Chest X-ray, PA view. Patient: 60 years old, sex M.
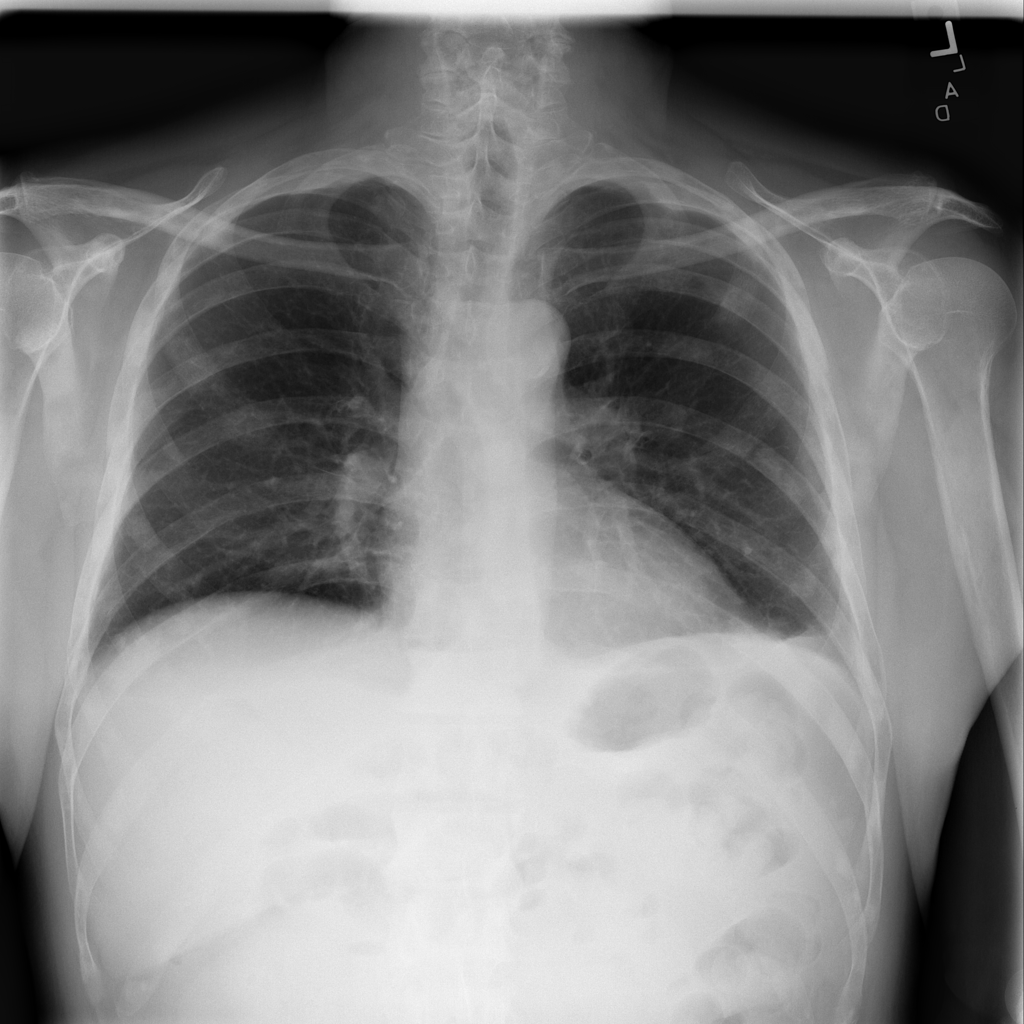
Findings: Atelectasis, Effusion